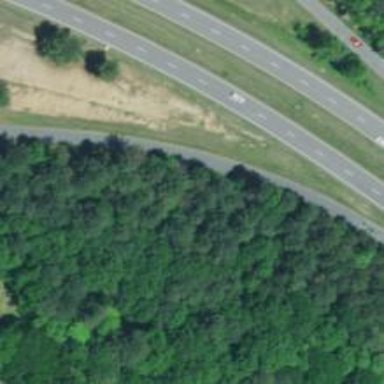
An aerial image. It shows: Trunk link highway.